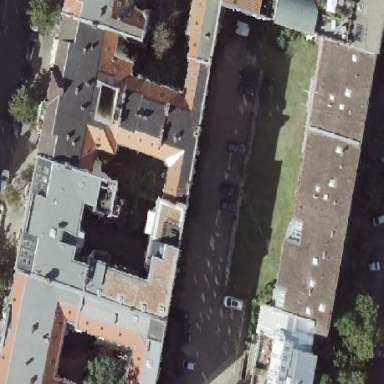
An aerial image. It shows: Apartment building with double saltbox roof shape.